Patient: sex M, age 66
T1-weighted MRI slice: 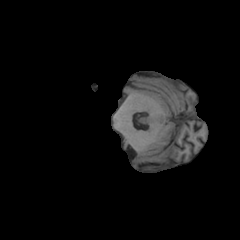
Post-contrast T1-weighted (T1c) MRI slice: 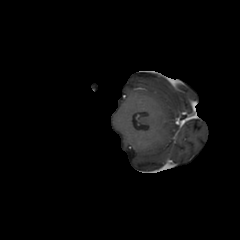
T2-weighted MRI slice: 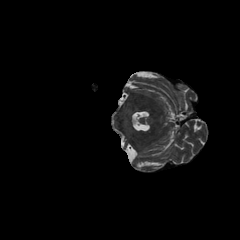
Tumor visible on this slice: no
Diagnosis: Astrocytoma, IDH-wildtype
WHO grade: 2